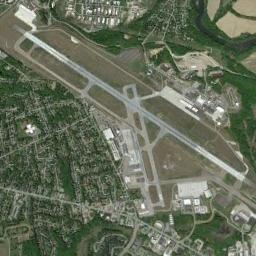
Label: airport